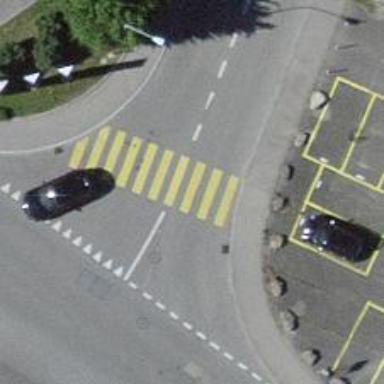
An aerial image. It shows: Uncontrolled crossing on the road.